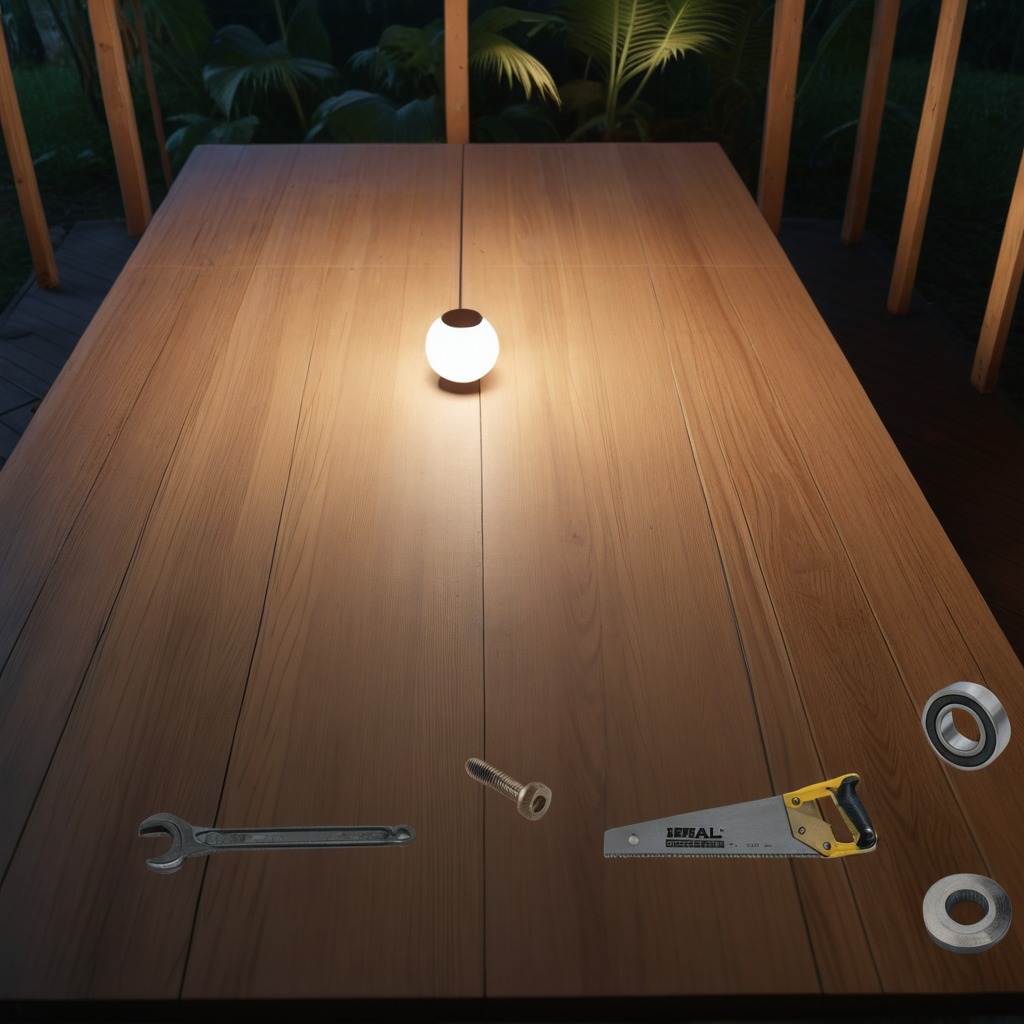
A ball bearing, a flat metal washer, a machine screw, a saw, and a wrench are lying on a wooden table inside a jungle field workshop tent at night.